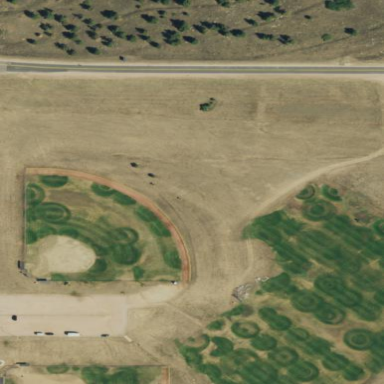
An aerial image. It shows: Baseball pitch for leisure and sports activities.